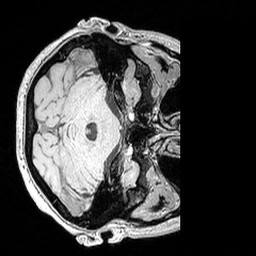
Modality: MP2RAGE
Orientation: axial
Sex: female
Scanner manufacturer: siemens
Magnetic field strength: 3 T
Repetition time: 5 s
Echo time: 0.00292 s